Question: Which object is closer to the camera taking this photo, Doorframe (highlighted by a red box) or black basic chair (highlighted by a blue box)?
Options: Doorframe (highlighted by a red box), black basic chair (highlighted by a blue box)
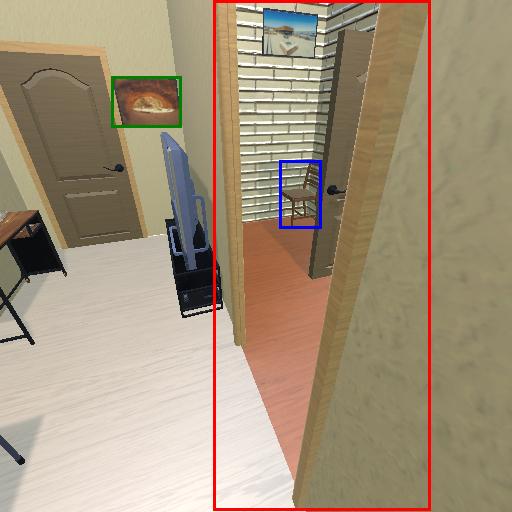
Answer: Doorframe (highlighted by a red box)